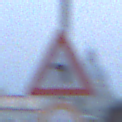
Verkehrszeichen: KurveLinks
Zusatzzeichen unten: Ueberholverbot
Umgebung: Outdoor, Urban
Tageszeit: Dawn
Wetter: Clear
Licht: Natural
Jahreszeit: NotSpecified
Kontrast: LowContrast